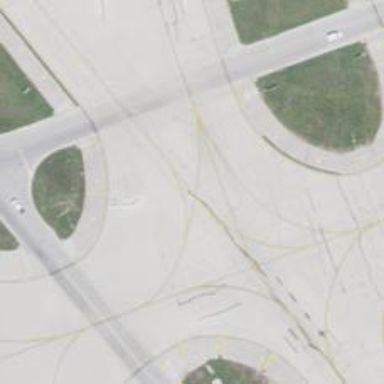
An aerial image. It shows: View of taxiway at the airport.